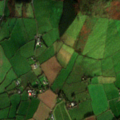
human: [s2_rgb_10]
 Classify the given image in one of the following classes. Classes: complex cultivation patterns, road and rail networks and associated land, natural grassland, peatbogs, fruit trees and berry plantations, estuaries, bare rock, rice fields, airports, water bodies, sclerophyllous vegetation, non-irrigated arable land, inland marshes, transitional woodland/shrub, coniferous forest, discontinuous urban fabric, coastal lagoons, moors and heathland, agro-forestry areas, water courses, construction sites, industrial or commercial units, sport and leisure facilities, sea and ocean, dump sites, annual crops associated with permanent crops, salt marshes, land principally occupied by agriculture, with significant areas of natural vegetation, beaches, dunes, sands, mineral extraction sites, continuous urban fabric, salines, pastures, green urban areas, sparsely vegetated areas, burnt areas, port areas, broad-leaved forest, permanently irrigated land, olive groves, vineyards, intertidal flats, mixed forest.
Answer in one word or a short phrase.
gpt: sport and leisure facilities, non-irrigated arable land, pastures, coniferous forest, moors and heathland